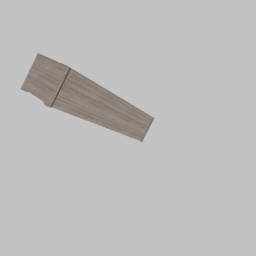
Label: furniture